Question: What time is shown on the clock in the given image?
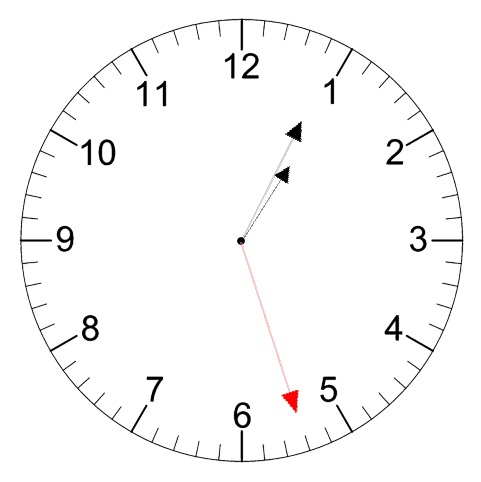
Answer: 01:04:27